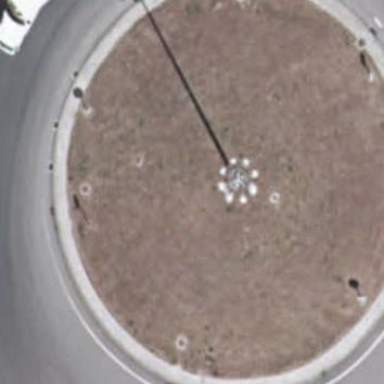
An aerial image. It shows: Roundabout on trunk highway.